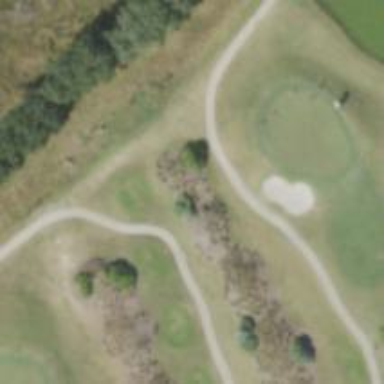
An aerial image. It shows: Path for golf carts.